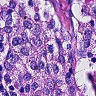
Metastatic tissue present: no